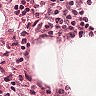
Metastatic tissue present: no